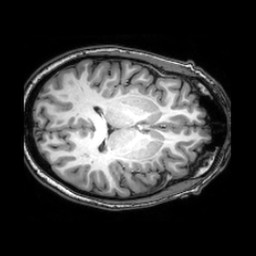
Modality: T1w
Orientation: axial
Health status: healthy
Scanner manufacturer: philips
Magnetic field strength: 3 T
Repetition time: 0.0077 s
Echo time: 0.0035 s